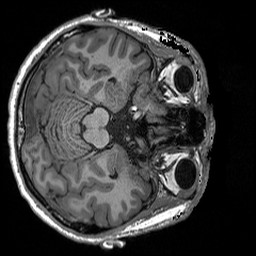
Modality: T1w
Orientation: axial
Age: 30
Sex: male
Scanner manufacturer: siemens
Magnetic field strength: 3 T
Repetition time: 2.3 s
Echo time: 0.00298 s